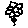
Label: flower